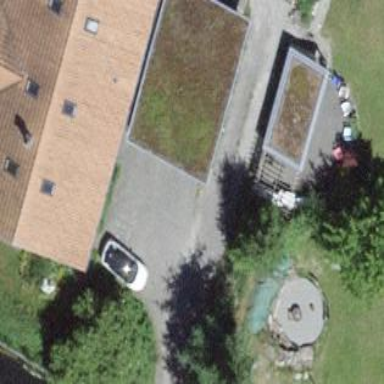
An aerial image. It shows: View of roof of building.